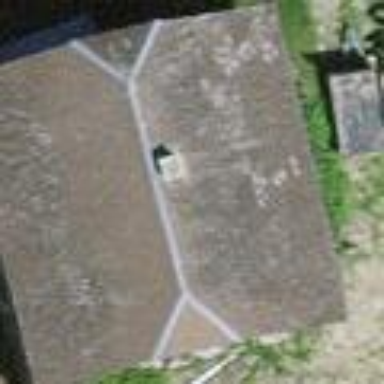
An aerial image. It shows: Barn.